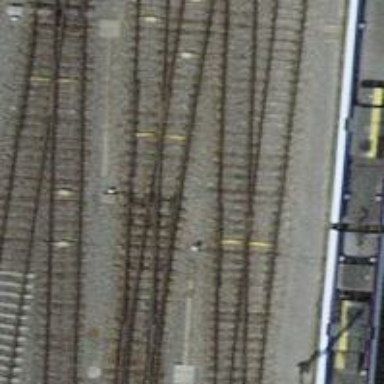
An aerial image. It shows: Rail siding with electrified contact lines for trains.